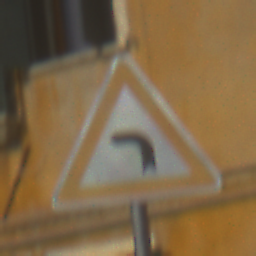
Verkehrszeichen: KurveLinks
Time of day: MorningAfternoon
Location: Outdoor (Urban)
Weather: Clear
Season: NotSpecified
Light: Natural